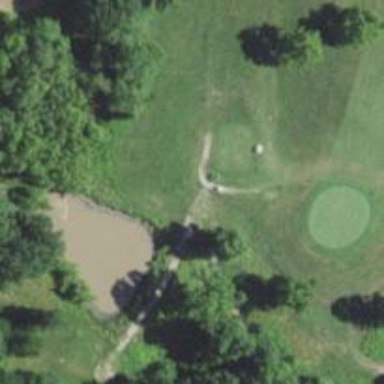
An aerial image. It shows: Golf tee.